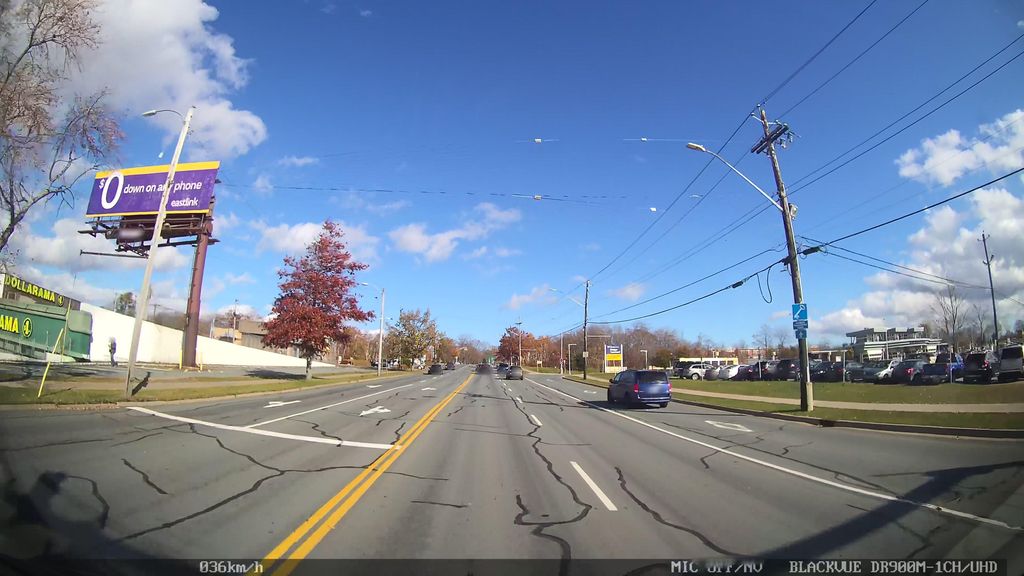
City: halifax